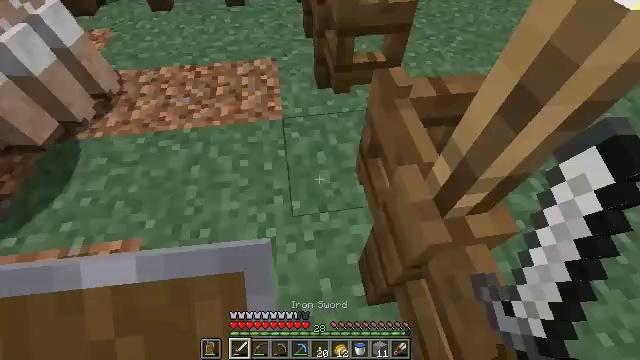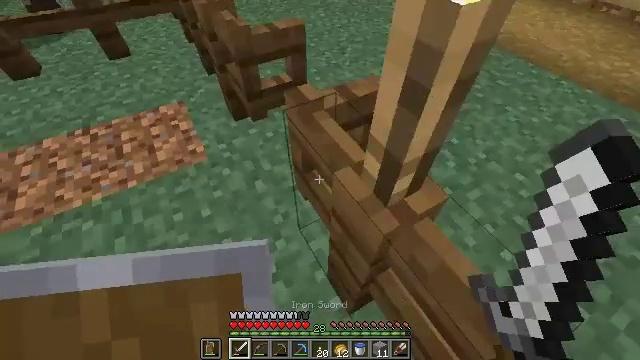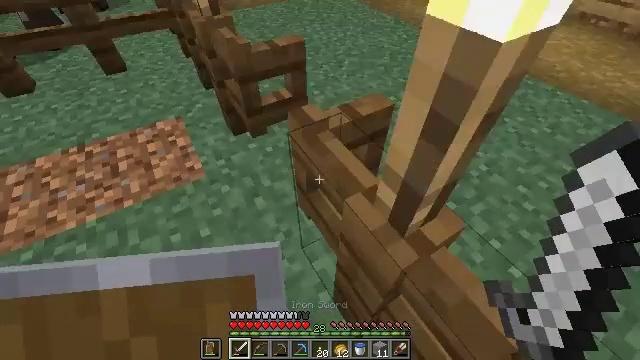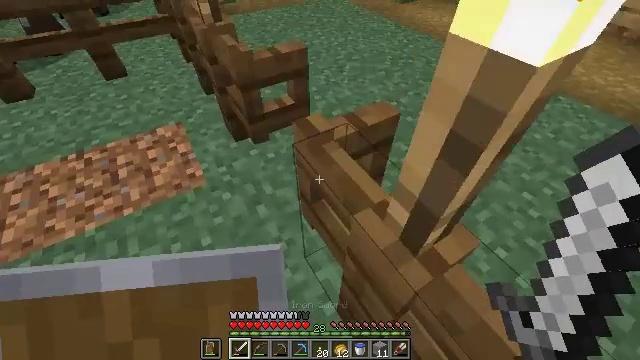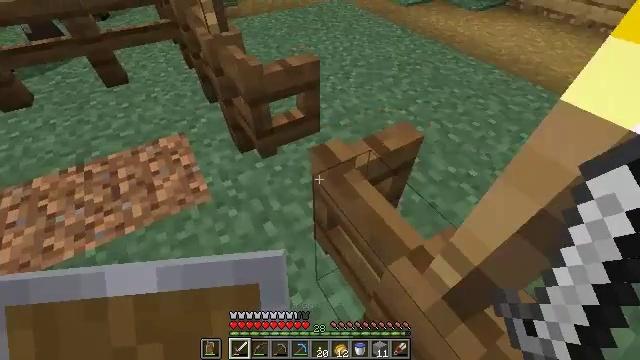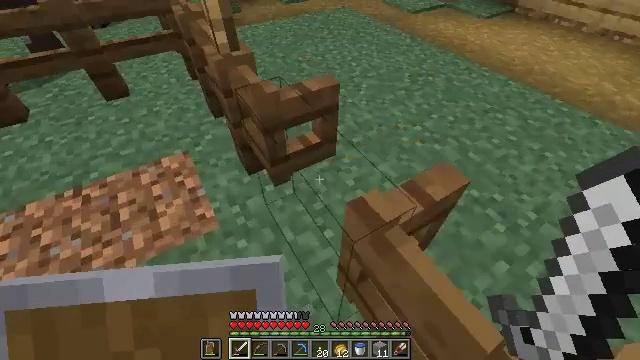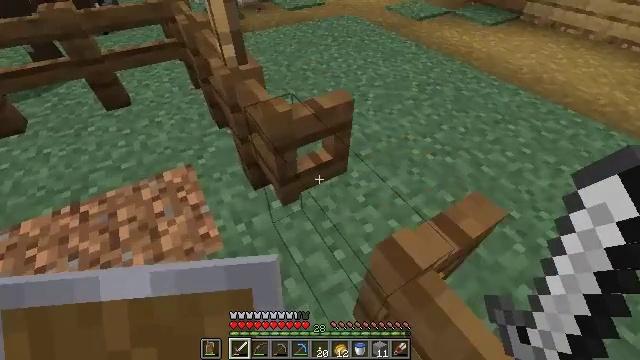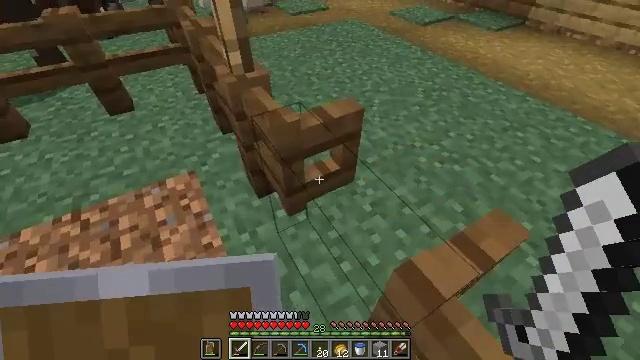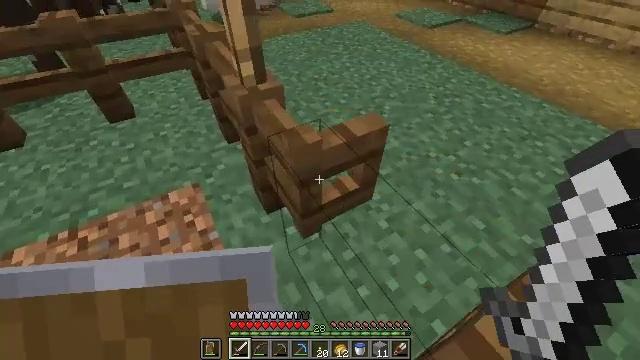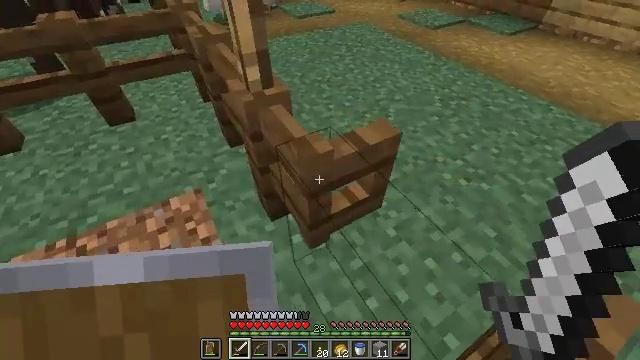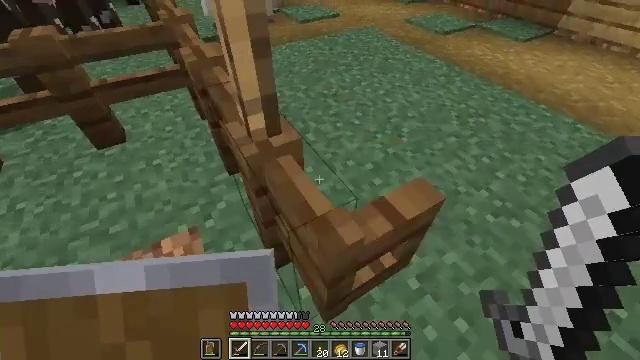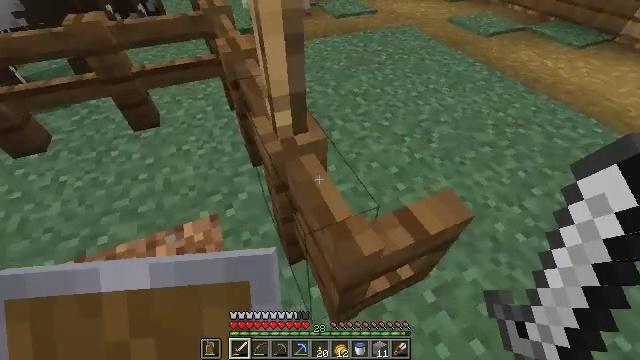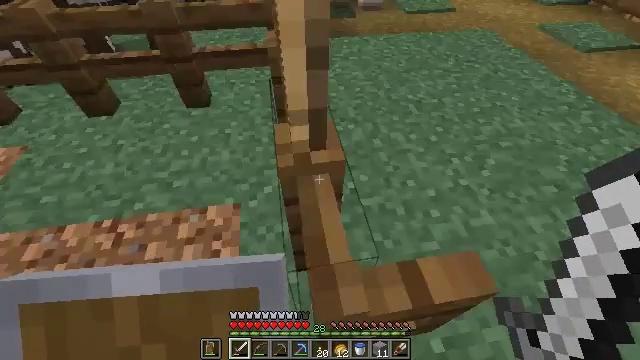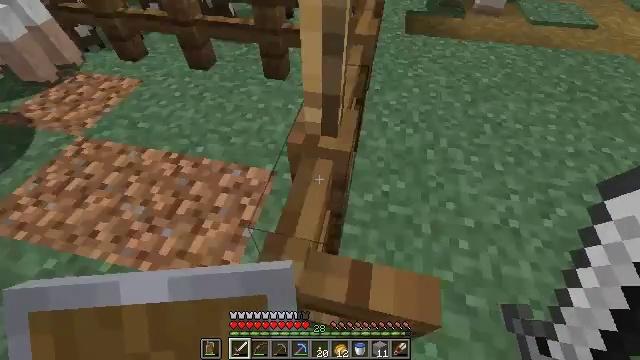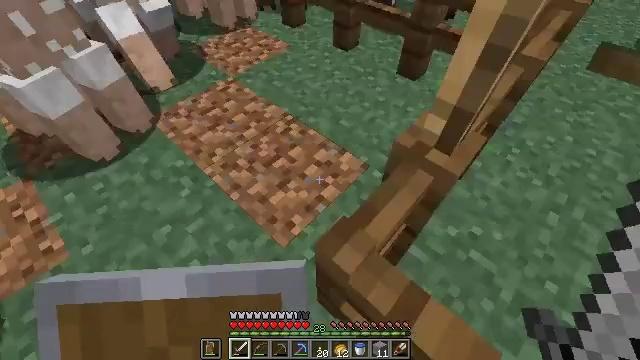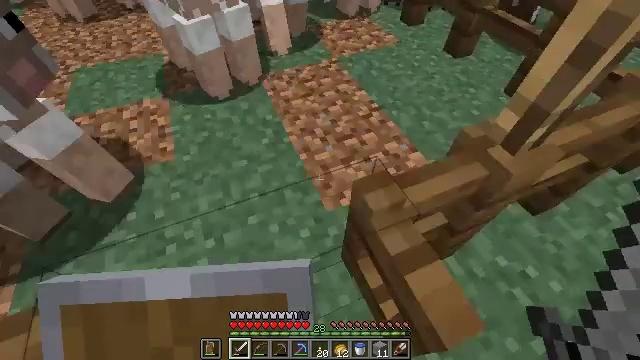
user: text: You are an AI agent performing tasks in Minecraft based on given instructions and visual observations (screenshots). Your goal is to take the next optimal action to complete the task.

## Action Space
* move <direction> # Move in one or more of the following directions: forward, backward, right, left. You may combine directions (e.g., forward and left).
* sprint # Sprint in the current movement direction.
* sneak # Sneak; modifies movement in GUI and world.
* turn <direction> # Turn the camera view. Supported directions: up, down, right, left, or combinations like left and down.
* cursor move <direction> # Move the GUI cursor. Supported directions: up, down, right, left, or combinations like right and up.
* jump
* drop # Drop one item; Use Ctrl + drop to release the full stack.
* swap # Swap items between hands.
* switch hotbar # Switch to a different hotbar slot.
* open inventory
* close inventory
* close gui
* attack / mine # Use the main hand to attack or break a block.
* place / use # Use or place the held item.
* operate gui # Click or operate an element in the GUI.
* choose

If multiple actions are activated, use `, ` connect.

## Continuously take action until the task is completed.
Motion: motion action
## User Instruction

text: Get wheat from the farmland.
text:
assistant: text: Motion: turn right and up
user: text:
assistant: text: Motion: move forward, turn right and up
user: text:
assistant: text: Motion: move forward
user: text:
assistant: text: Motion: move forward
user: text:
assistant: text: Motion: move forward
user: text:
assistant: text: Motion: move forward
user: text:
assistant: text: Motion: move forward
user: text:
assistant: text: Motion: move forward
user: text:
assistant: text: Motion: move forward
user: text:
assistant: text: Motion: move forward
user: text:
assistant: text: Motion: move forward and move right, turn left
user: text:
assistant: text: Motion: move right, turn left and down
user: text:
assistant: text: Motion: move back and move right, turn left and down
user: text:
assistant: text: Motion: move back and move right, turn left and down
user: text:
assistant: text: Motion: move back, turn left
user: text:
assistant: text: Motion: move back, turn left, use / place
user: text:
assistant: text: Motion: move back, turn left and up, use / place
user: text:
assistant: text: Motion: move back, turn left and up
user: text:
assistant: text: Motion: turn left and up
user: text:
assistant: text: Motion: turn right and up
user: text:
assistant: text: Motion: turn right and up
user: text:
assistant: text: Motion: turn right and up
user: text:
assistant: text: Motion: move forward
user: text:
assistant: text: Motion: move forward, turn right and up
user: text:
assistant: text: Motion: move forward, turn right and up, close inventory
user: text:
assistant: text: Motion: cursor move right, close inventory
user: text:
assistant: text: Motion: cursor move right, close inventory
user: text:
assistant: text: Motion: open gui
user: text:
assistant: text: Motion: no_op
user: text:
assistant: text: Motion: cursor move right